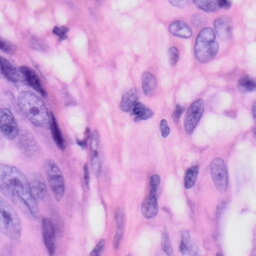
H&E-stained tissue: Skin